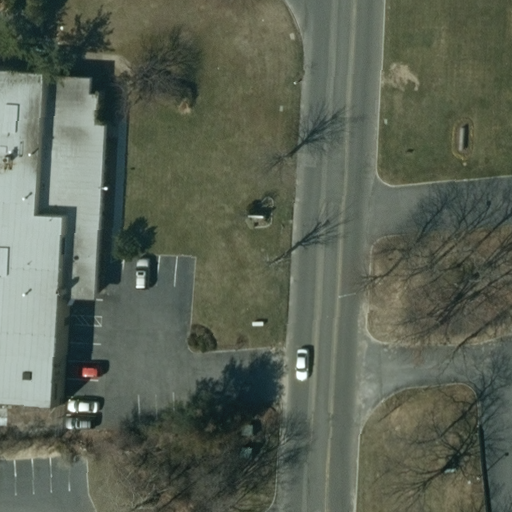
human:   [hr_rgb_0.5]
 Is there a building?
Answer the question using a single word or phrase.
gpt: yes

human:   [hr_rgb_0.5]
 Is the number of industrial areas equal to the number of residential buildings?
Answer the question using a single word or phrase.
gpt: no

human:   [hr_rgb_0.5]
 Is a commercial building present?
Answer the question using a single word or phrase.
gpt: no

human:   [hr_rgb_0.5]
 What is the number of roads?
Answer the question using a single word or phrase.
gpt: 2

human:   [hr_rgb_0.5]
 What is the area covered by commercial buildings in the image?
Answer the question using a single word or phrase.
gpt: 0m2

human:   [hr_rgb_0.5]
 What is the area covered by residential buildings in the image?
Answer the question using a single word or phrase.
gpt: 0m2

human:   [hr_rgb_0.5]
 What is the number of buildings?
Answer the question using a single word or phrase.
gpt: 1

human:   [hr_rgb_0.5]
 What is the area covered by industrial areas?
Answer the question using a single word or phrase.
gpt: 10623m2

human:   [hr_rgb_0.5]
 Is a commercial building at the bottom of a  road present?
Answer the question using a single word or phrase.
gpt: no

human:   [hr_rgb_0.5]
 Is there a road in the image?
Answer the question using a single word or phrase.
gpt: yes

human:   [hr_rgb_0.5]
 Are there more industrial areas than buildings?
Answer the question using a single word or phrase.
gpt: no

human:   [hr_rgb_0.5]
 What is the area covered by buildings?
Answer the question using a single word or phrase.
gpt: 1260m2

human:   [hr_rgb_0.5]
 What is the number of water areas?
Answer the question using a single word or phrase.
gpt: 0

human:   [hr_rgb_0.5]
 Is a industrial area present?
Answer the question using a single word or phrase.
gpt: yes

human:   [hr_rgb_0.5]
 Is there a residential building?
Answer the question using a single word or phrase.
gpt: no

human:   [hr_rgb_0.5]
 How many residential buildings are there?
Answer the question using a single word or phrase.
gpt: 0

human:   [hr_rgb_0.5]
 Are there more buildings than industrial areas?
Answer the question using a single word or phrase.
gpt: no

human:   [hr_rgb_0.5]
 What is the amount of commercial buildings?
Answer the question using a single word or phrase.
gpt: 0

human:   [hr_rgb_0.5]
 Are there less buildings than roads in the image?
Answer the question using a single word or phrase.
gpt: yes

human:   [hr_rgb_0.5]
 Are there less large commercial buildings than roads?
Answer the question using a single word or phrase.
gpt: yes

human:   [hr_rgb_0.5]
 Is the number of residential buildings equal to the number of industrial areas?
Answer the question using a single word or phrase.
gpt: no

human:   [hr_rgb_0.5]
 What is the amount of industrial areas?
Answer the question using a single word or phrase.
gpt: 1

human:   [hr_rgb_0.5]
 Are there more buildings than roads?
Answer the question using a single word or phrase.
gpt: no

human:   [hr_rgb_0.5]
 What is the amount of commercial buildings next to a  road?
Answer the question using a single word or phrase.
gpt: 0

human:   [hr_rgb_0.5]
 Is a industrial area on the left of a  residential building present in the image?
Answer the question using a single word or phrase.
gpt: no

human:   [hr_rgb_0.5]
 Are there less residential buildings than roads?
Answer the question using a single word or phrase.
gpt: yes

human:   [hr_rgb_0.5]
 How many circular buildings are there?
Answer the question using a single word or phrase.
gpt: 0

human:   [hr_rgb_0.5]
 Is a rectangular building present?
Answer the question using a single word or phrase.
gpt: no

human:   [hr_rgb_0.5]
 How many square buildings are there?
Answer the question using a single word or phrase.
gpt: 0

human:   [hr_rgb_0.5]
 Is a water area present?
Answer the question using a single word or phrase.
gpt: no

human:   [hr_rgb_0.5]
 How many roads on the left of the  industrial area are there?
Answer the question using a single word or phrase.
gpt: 0

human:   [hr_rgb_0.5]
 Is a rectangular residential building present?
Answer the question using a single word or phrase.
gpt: no

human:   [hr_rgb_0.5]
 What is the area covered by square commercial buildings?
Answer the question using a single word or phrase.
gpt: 0m2

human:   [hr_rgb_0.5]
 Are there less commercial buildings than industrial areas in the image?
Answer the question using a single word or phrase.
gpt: yes

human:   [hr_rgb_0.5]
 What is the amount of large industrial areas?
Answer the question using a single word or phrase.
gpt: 1

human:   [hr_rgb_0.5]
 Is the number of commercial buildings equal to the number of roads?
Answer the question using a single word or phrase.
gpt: no

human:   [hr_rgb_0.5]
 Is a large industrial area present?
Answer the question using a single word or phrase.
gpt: yes

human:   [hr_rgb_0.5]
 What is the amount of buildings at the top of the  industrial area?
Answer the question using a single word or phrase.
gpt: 1

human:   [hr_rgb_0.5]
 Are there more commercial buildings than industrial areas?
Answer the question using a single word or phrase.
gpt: no

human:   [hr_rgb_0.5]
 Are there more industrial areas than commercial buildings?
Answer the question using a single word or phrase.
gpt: yes

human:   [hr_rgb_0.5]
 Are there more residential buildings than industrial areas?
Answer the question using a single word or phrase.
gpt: no

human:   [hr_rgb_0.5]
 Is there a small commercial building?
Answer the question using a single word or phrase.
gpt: no

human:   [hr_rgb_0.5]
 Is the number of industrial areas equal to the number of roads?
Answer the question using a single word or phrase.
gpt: no

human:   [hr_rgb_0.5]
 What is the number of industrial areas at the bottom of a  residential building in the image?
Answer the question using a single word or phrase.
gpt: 0

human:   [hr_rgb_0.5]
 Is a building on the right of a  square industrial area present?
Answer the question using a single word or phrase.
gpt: no

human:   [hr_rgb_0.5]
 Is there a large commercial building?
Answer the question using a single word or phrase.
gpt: no

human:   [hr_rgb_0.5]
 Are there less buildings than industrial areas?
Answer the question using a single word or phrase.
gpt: no

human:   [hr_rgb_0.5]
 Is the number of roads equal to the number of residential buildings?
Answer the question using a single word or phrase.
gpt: no

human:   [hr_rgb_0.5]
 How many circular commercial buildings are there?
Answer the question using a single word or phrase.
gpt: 0

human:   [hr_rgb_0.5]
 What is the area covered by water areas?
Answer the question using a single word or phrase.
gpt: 0m2

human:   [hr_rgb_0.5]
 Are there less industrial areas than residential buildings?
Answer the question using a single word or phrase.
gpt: no

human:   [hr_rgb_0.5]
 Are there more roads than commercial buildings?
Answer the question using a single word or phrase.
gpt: yes

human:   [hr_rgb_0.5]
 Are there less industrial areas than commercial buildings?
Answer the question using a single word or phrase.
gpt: no

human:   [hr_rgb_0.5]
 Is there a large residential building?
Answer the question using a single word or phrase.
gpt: no

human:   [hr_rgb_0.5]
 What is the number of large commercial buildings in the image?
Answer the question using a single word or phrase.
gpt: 0

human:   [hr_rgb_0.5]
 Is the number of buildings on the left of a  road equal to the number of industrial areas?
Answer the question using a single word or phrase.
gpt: yes

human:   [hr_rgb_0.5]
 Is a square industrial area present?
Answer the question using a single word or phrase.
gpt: no

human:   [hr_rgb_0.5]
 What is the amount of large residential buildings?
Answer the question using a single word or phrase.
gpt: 0

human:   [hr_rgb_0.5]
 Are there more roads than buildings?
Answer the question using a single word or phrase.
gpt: yes

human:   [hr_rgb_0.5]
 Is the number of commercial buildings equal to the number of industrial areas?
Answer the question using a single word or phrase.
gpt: no

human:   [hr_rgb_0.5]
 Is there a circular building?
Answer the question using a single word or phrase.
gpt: no

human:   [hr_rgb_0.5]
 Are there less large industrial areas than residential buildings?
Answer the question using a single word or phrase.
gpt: no

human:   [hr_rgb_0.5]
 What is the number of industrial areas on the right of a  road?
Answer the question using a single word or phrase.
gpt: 0

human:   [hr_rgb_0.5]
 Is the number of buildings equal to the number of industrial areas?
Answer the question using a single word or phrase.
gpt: yes